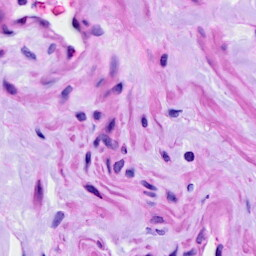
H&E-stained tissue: Ovarian